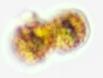
Label: Margalefidinium